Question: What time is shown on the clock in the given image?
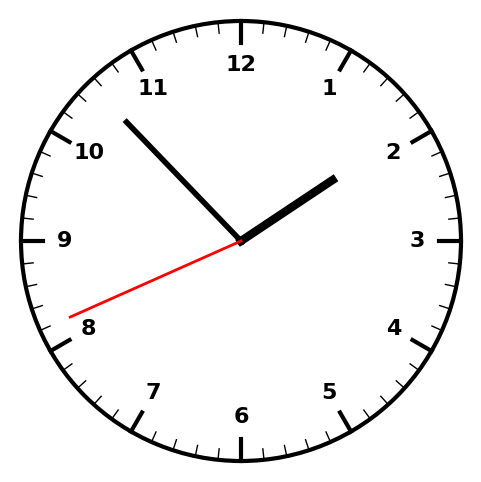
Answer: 01:52:41